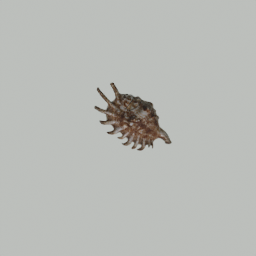
Label: animals